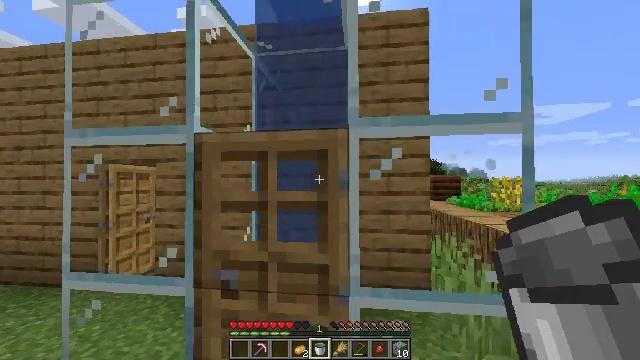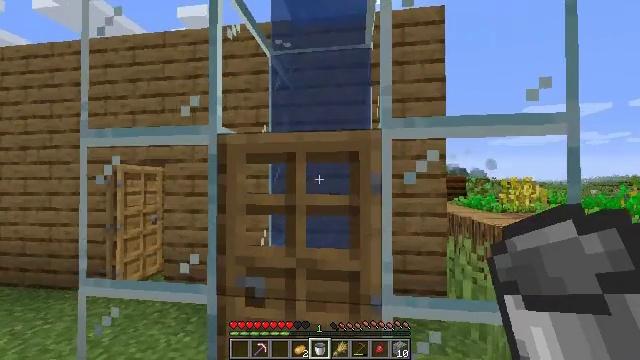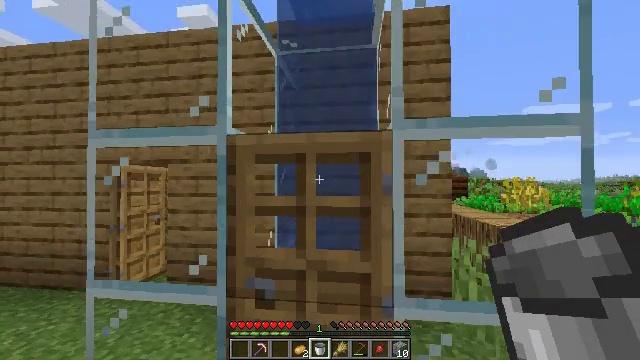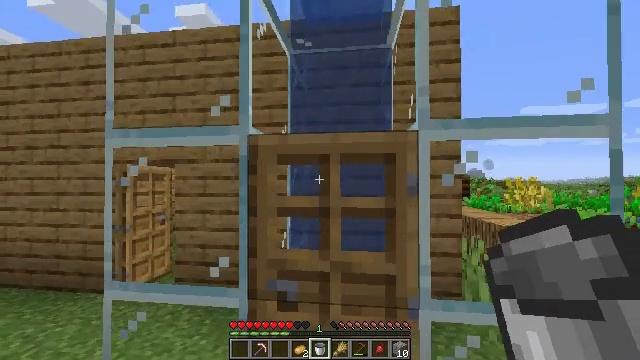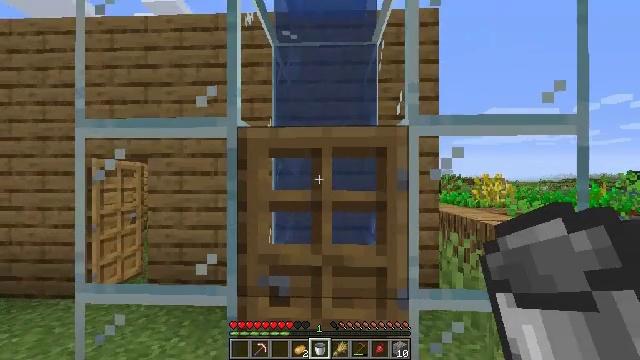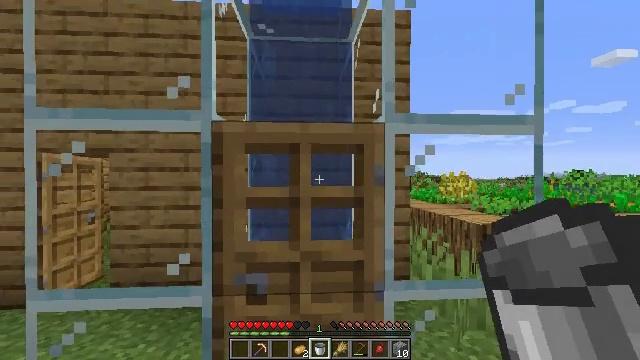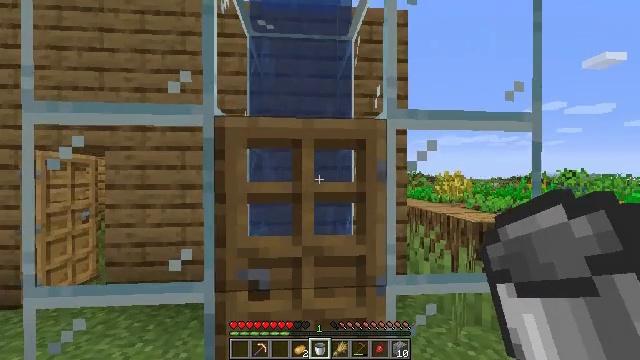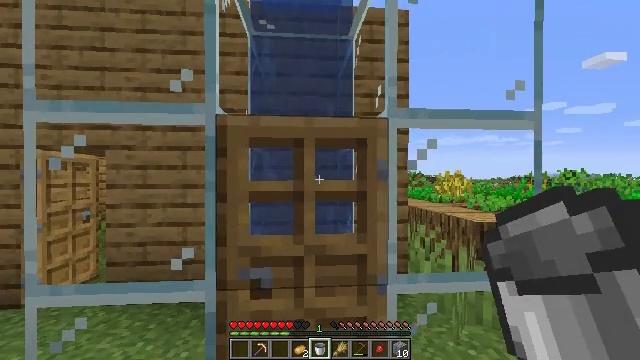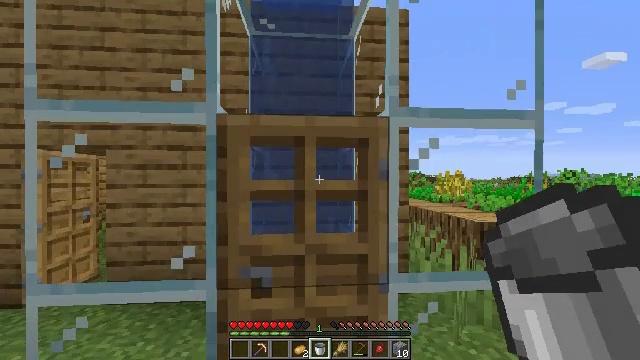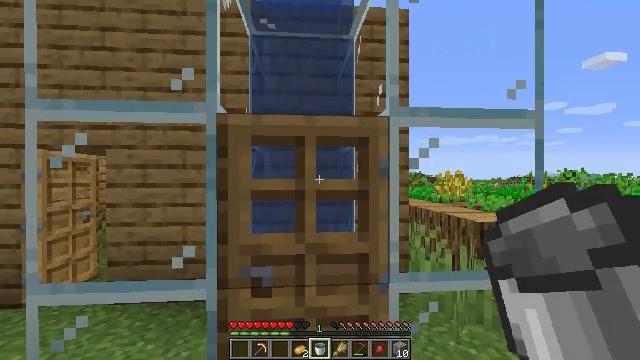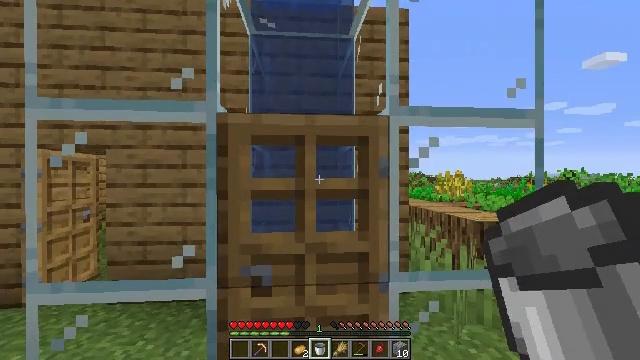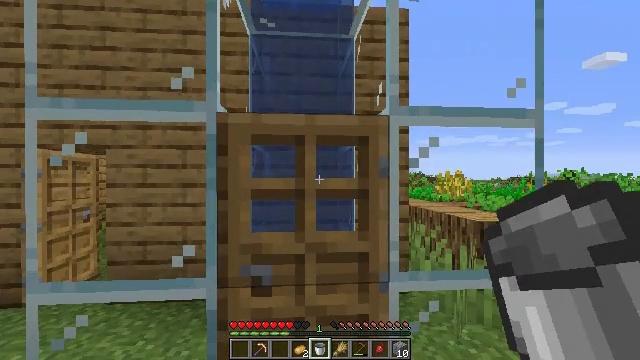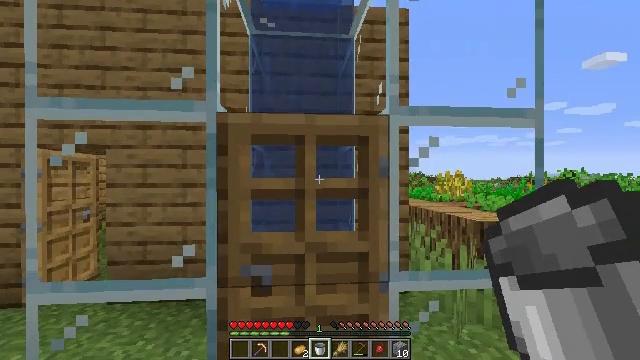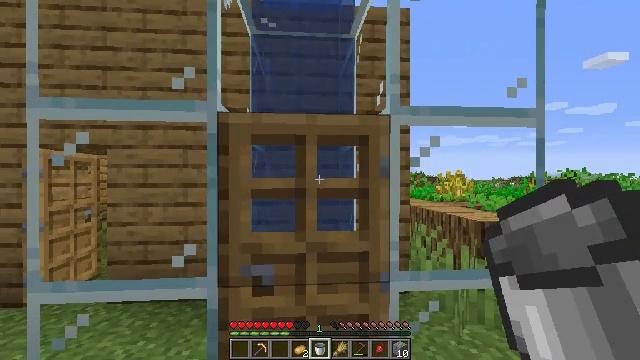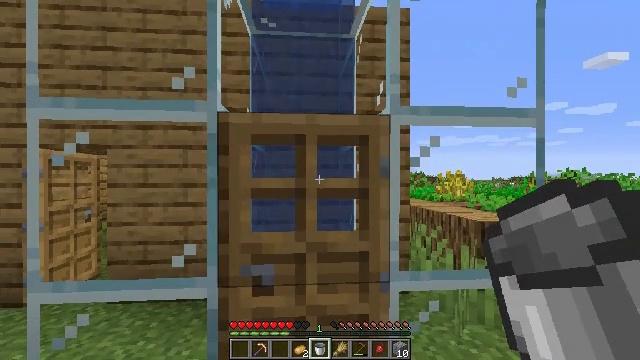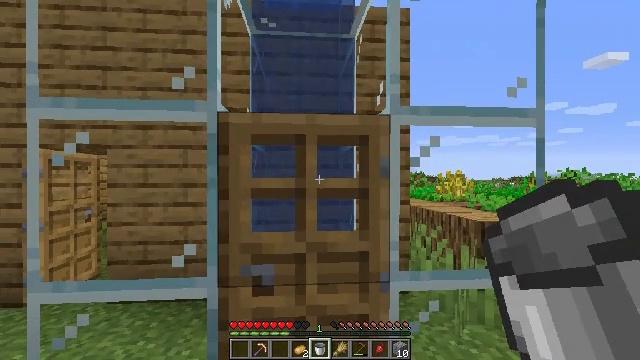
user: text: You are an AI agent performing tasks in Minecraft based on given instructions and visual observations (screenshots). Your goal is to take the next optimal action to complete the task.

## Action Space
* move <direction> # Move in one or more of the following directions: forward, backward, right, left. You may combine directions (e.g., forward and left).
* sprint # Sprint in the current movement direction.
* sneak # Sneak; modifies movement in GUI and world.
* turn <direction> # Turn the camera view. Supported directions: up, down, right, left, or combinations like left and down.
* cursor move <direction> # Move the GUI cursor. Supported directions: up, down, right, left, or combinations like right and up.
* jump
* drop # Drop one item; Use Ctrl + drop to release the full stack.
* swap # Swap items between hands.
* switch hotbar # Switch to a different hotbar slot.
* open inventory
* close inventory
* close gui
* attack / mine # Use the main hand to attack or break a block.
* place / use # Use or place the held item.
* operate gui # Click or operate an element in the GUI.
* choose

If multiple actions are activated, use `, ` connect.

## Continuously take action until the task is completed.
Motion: motion action
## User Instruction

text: Break the cobblestone to create a path.
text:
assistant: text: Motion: move left
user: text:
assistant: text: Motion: move left
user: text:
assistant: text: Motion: no_op
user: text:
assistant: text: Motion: turn right
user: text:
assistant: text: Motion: turn right
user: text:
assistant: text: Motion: turn right
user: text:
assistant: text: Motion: no_op
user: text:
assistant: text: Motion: no_op
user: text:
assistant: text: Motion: no_op
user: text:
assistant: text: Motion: no_op
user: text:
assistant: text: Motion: no_op
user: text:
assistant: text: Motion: no_op
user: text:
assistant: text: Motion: no_op
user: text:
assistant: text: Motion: no_op
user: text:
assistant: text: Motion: no_op
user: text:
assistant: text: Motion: no_op
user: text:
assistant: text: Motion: no_op
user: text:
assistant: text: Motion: use / place
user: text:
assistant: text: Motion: use / place
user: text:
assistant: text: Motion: use / place
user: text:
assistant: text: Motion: move forward
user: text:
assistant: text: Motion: move forward
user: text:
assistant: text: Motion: move forward
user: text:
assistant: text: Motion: move forward
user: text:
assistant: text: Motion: move forward
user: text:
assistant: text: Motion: move forward
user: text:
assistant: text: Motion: move forward
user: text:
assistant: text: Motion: move forward
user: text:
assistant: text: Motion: move forward
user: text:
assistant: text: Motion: move forward, turn left